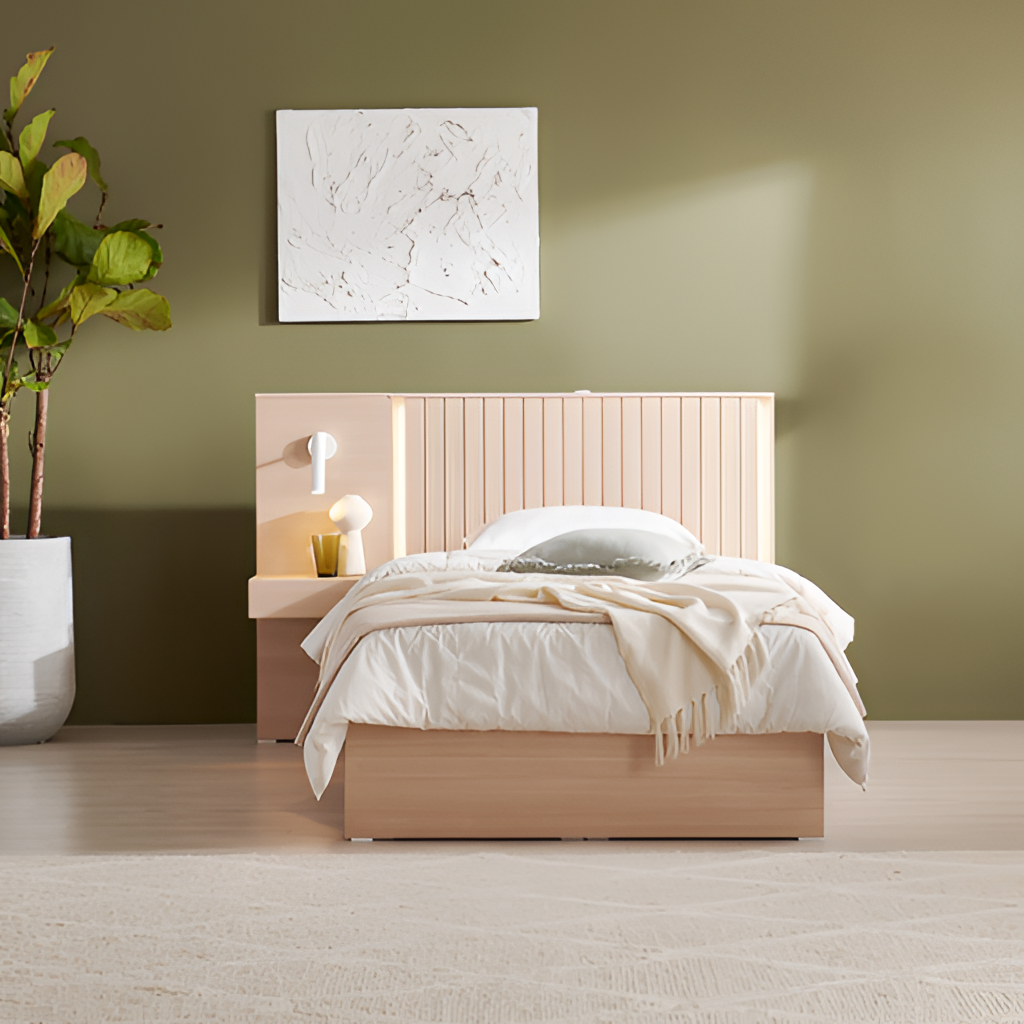
bedroom, beige wood bed, contemporary, beige wood flooring, with plank pattern, paint wallpaper, with solid pattern